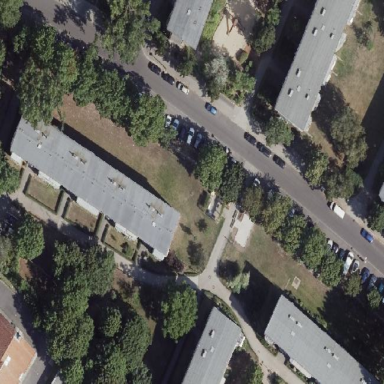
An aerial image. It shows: Flat-roofed apartment building.